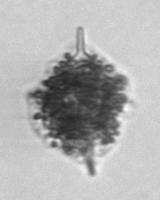
Label: Dictyocha